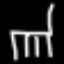
Label: chair